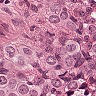
Metastatic tissue present: yes